Current action and preconditions to check: trajectory_clear

Your task: For each precondition in the list above, predict whether it will hold at this action.

Consider the current scene as observed from the mobile robot's camera, and analyze the predicted future states of all dynamic agents (e.g., people, animals, vehicles, or any moving entities) within the NEXT SECOND.

IMPORTANT: Only answer "very likely" if you are absolutely certain—based on strong, clear evidence—that a dynamic agent will violate the precondition in the predicted future state. Do NOT answer "very likely" for unlikely, ambiguous, or low-probability risks.

Ask yourself for each precondition: Is there a high probability, with clear and convincing evidence, that the predicted future states of any dynamic agent will interfere with the predicted future state of the currently executing action within the NEXT SECOND, causing that precondition to fail?

Assess the risk level based on these predictions. Use "likely" or "very likely" if motions create a clear risk of interference.

Use "neutral" or "improbable" if agents are nearby but their predicted paths are clearly diverging or non-conflicting.

Failure Risk Categories: "very improbable", "improbable", "neutral", "likely", "very likely"

Answer Format: Output ONLY the probability_of_failure value from these categories: "very improbable", "improbable", "neutral", "likely", "very likely"

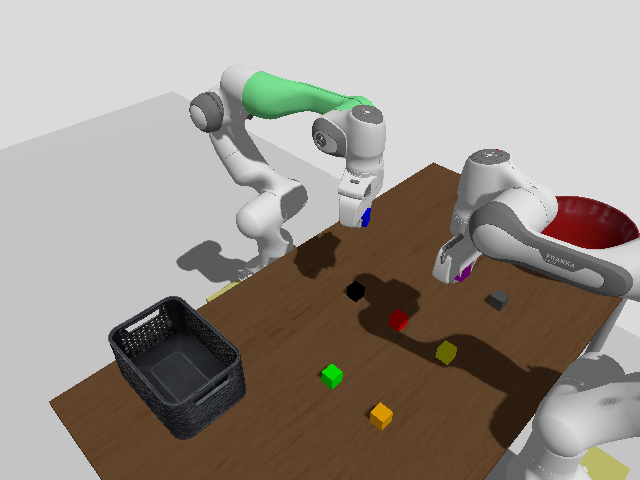

Answer: very improbable